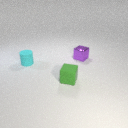
small purple metal cube behind small green rubber cube